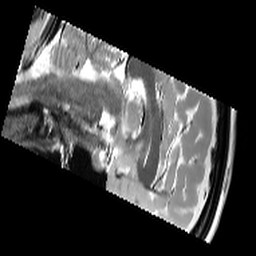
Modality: T2starw
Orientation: sagittal
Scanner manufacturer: siemens
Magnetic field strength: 3 T
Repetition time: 9.86 s
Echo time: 0.05 s